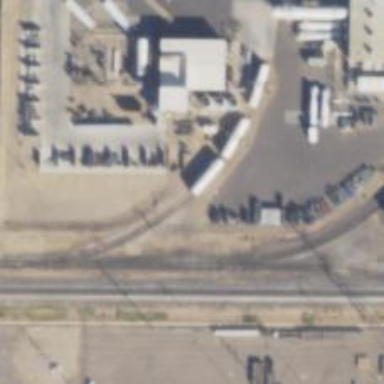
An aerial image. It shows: Rail spur service.